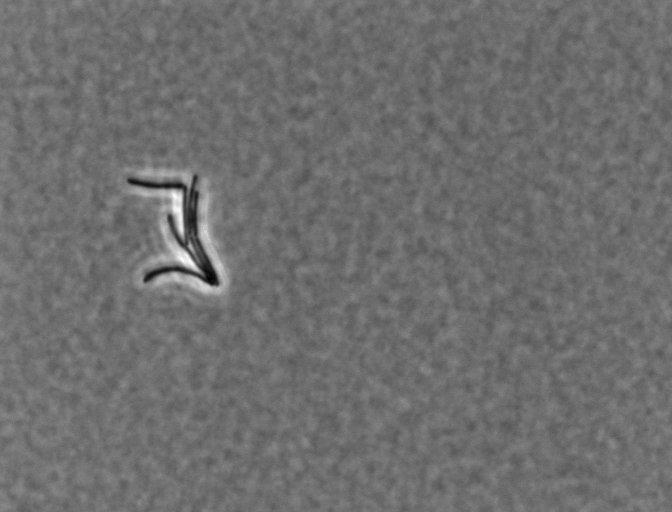
Bacillus subtilis